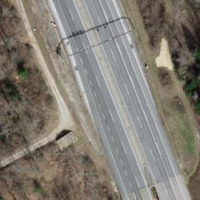
EUNIS habitat code: 57
Species observed at this site:
Tussilago farfara